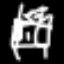
Label: bed